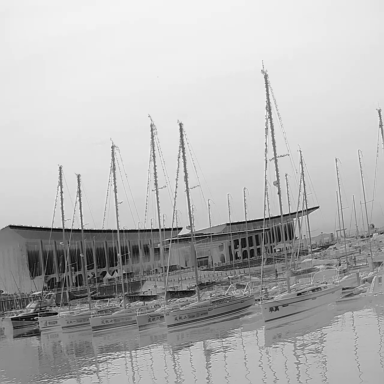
There are six sailboats in the infrared image.